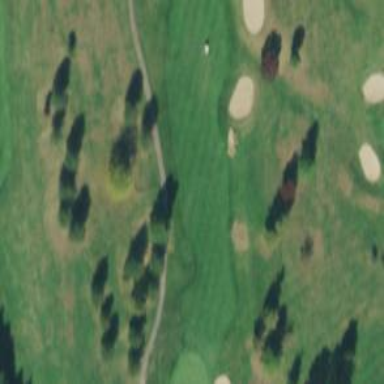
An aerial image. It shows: Pathway for golfing.